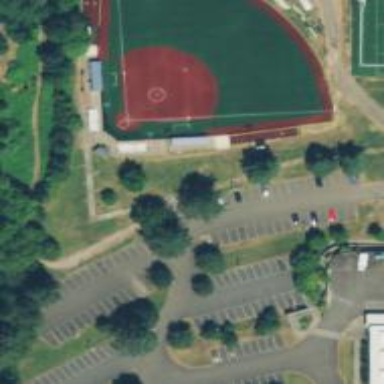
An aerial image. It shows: Softball pitch for leisure land activities.